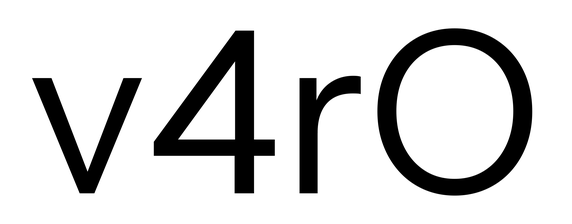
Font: InstrumentSans_Regular